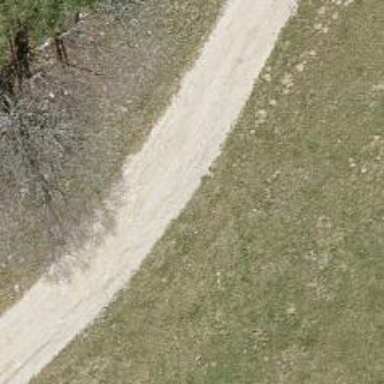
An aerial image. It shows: Unpaved unclassified road.